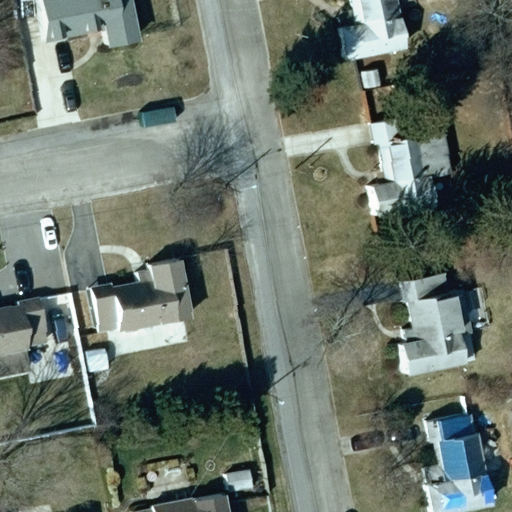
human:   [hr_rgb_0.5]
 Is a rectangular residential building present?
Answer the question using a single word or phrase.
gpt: yes

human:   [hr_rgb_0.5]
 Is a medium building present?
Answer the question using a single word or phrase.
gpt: yes

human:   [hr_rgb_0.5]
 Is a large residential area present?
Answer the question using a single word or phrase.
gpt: yes

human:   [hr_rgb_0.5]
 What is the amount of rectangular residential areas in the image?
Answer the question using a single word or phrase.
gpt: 1

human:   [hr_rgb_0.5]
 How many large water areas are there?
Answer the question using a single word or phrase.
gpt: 0

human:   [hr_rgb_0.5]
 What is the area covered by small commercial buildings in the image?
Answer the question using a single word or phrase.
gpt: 0m2

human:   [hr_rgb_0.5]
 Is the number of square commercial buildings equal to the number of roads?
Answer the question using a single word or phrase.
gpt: no

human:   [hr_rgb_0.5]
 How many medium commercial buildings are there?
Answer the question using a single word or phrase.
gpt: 0

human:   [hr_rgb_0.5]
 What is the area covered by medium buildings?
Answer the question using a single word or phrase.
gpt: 1301m2

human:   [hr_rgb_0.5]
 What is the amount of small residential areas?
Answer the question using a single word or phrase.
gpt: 0

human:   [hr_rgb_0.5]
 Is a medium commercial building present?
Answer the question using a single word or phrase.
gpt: no

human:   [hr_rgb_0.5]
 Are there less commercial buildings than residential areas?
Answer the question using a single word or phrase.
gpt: yes

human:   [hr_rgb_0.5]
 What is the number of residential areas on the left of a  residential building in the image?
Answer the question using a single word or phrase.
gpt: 1

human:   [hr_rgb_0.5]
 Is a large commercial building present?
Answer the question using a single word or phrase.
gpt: no

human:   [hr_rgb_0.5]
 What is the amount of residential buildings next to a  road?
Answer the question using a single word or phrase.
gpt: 9

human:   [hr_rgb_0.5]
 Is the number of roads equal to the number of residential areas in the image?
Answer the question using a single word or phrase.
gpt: no

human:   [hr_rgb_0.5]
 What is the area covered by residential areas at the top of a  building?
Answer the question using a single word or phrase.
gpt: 4096m2

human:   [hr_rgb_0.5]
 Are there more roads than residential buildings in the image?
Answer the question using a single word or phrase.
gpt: no

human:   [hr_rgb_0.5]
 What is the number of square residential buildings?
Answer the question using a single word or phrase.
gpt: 0

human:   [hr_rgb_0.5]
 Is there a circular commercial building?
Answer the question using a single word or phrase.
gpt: no

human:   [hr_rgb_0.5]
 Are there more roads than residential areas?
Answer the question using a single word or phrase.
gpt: yes

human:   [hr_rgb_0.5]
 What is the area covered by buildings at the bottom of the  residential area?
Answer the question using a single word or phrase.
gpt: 1391m2

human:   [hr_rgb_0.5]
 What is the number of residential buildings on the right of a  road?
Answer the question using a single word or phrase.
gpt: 5

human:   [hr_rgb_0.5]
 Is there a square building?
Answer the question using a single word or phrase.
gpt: no

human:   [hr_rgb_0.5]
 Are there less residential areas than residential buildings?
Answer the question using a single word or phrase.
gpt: yes

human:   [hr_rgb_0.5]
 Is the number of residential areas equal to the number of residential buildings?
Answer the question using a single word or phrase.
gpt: no

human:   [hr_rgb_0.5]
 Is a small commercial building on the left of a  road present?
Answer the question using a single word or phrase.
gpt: no

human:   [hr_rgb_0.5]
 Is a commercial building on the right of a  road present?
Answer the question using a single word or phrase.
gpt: no

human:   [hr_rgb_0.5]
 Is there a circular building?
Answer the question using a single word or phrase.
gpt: no

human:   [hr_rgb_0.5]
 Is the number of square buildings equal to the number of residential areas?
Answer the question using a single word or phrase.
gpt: no

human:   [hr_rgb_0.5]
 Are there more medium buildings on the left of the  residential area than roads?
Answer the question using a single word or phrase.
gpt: no

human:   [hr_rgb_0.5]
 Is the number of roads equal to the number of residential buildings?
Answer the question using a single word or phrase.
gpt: no

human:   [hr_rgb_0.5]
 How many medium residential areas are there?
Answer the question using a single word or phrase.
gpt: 0

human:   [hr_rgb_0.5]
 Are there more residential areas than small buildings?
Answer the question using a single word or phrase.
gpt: no

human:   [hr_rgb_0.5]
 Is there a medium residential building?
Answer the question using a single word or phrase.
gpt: yes

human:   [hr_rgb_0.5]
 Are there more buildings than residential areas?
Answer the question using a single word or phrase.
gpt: yes